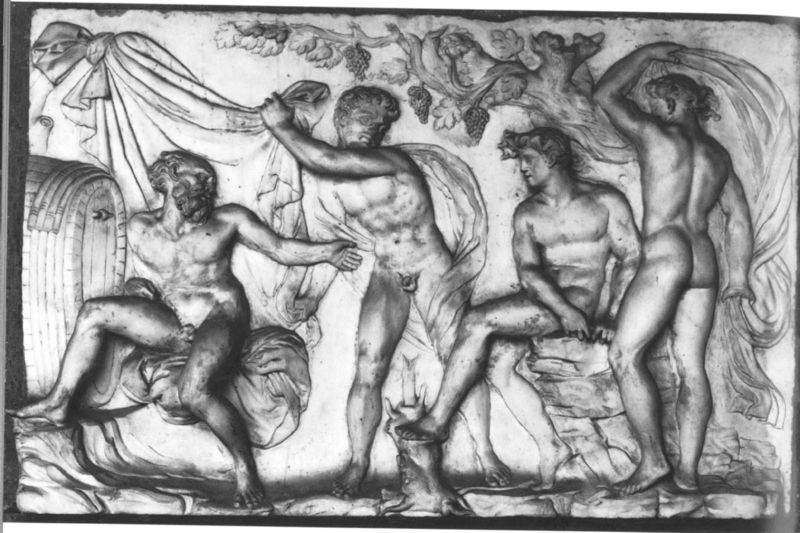
Titel: Die Trunkenheit Noahs
Künstler: Baccio Bandinelli
Institution: Florenz, Bargello
Schlagwörter: akt, baum, nackt, sitzen, holz, marmor, männer, tuch, bart, stein, vorhang, baumstamm, trauben, relief, hintern, wein, foto, penis, schwarzweiß, fass, rom, götter, bacchus, holzfass, weinblätter, rebe, reben, dionysos, römisch, dyonisos